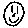
Label: smiley face